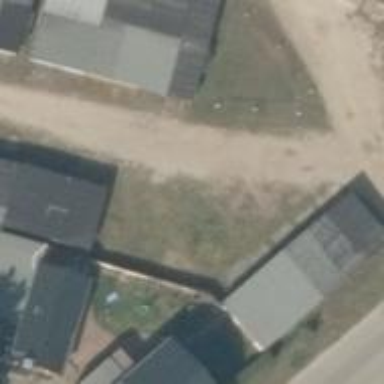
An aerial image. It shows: Group of garages.